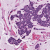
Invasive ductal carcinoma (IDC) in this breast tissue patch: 1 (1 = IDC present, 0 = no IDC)